Field crop: maize
Growth stage: 2
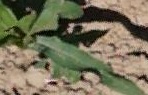
Species: maize